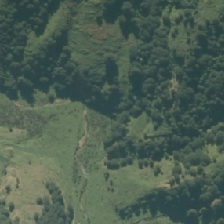
Land cover: indigenous_forest